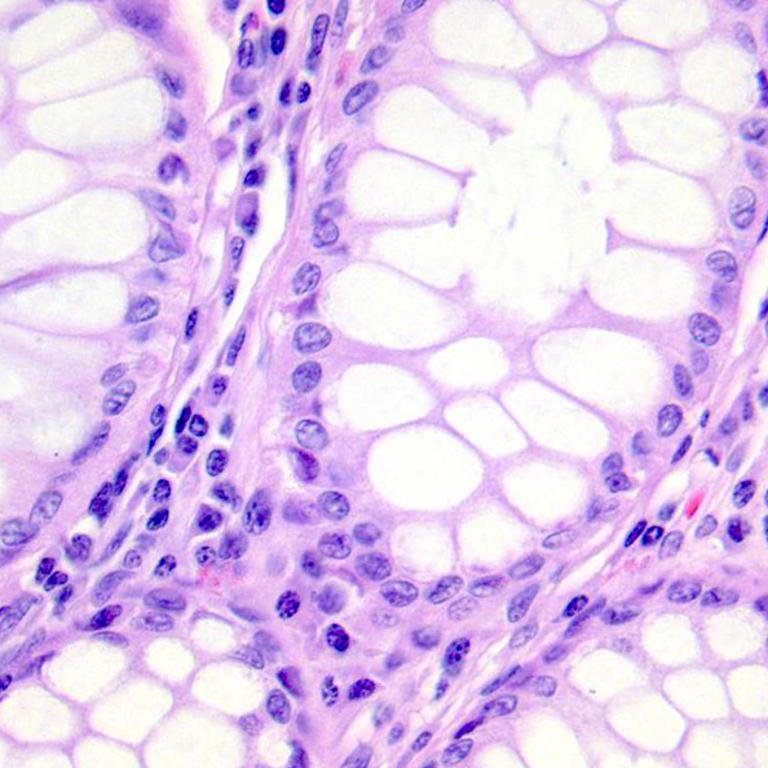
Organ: colon
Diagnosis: benign